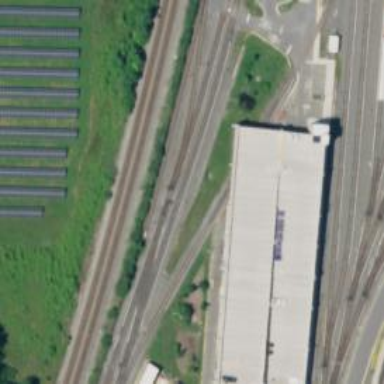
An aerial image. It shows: Electrified rail in service yard.